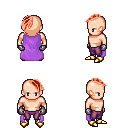
a pixel art fantasy rpg character, male body template, human, light skin, lavender cape, magenta pants, red long mohawk hairstyle, metal gloves, gold boots, four views (front, back, left, right), 2x2 character sprite sheet, small pixel art, hard edges, no anti-aliasing